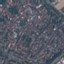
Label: Residential